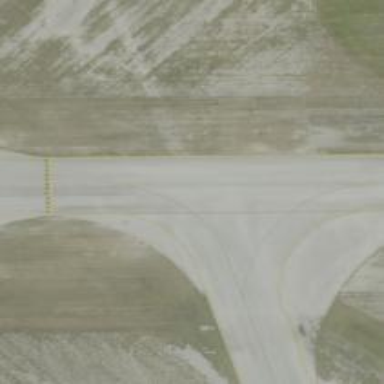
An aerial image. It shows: Taxiway at the airport with asphalt surface.